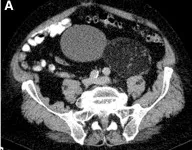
Computed tomography.
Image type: radiology (ct)